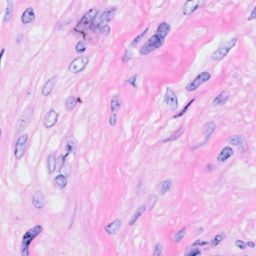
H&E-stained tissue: Breast